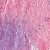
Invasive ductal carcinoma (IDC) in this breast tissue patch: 0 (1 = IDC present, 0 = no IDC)